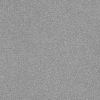
Atmospheric dust classification: dusty